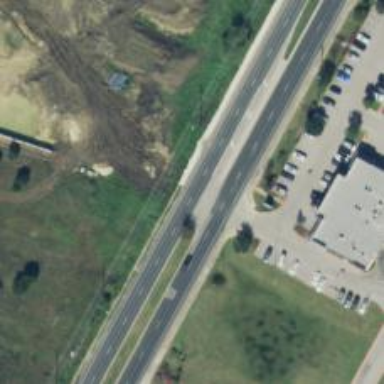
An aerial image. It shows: Secondary link road.